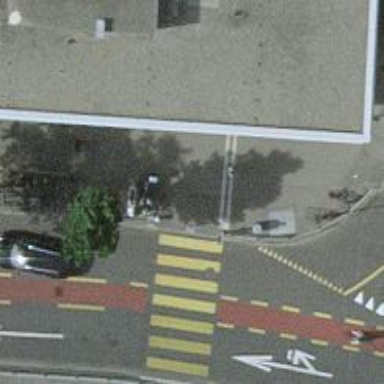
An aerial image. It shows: Kerb barrier.